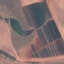
Land use / land cover class: PermanentCrop